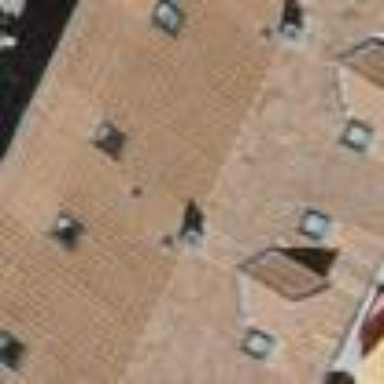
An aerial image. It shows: Residential building with gabled roof made of maroon roof tiles. The roof orientation is across.